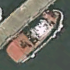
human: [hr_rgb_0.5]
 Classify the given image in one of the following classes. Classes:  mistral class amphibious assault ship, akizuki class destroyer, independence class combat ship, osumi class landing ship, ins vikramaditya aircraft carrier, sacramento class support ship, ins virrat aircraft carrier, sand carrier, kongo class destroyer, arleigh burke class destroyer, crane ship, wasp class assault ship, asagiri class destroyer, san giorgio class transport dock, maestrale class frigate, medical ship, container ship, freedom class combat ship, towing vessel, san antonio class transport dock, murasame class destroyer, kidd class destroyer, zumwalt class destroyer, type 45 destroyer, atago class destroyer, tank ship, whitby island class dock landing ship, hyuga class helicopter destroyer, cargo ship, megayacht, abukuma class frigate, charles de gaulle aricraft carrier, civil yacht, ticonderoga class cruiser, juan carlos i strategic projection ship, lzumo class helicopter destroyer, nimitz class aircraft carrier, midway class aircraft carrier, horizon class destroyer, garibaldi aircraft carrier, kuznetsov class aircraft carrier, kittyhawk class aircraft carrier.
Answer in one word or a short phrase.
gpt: Towing vessel